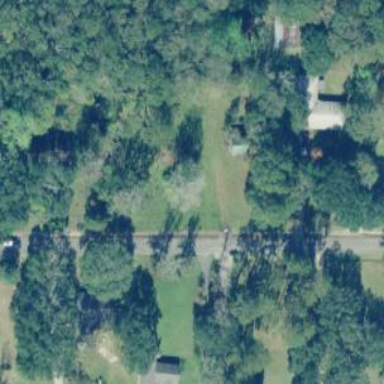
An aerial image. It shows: Driveway.